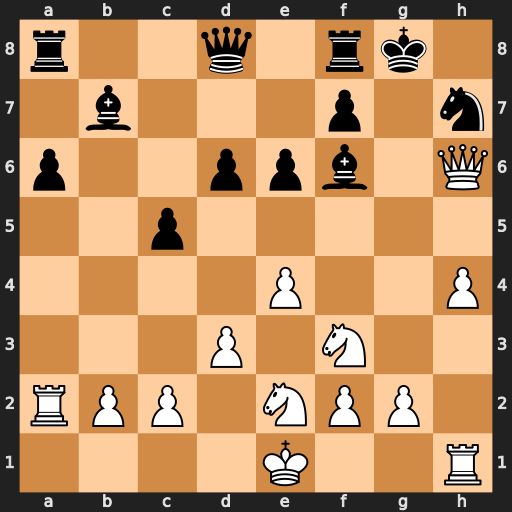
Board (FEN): r2q1rk1/1b3p1n/p2ppb1Q/2p5/4P2P/3P1N2/RPP1NPP1/4K2R
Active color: w
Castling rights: K
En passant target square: -
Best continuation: Ng5 Bxg5 hxg5 Bxe4 dxe4